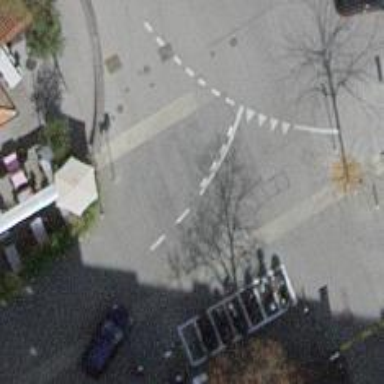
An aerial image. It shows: Living street.